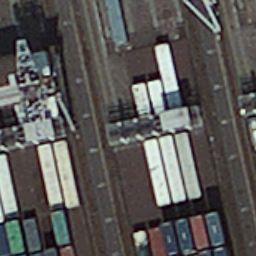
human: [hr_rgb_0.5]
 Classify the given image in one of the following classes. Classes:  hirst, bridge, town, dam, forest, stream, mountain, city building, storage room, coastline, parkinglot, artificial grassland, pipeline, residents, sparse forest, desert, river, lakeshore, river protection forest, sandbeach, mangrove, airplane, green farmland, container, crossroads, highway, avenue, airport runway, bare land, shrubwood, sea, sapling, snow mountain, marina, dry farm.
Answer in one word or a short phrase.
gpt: container